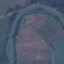
Label: River